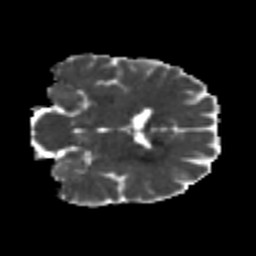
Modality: MD
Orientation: coronal
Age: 26
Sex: male
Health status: healthy
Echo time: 0.074 s